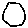
Label: hexagon